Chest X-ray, PA view. Patient: 70 years old, sex M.
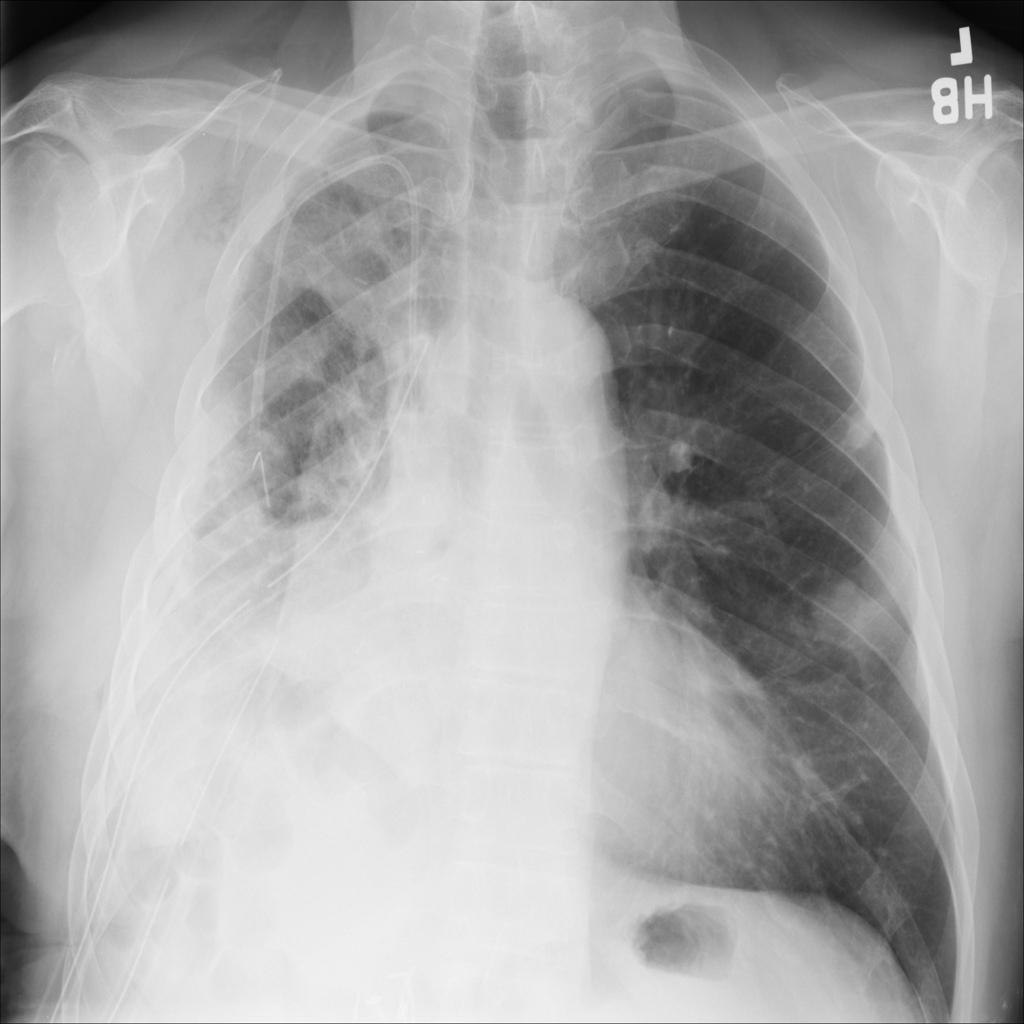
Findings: No Finding